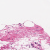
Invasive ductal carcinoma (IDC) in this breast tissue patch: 0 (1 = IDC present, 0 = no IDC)